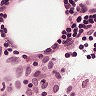
Metastatic tissue present: no